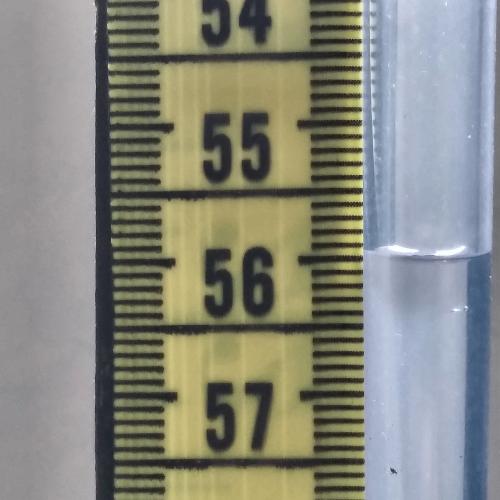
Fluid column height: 56.0 cm